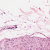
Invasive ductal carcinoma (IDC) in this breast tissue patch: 0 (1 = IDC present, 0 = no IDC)